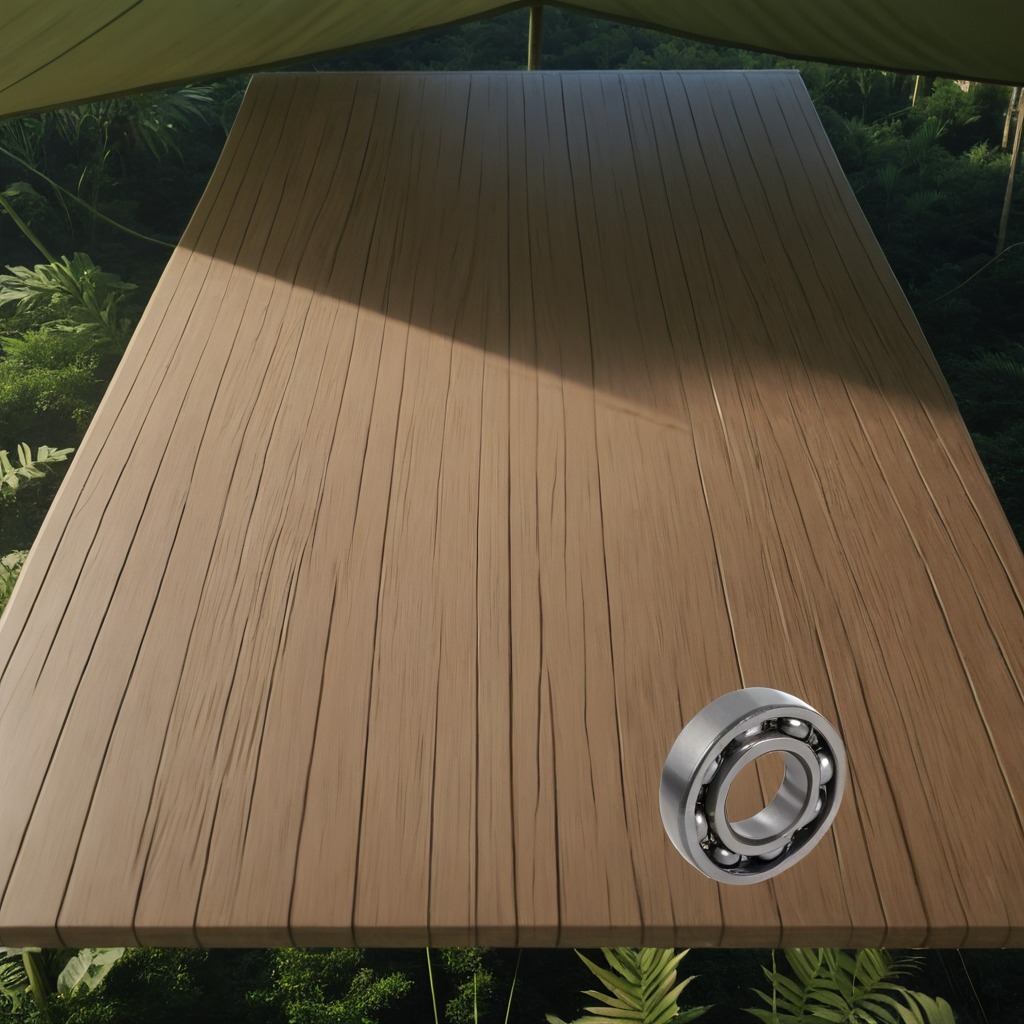
A metal ball bearing is lying on a wooden table inside a jungle field workshop tent.